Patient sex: M
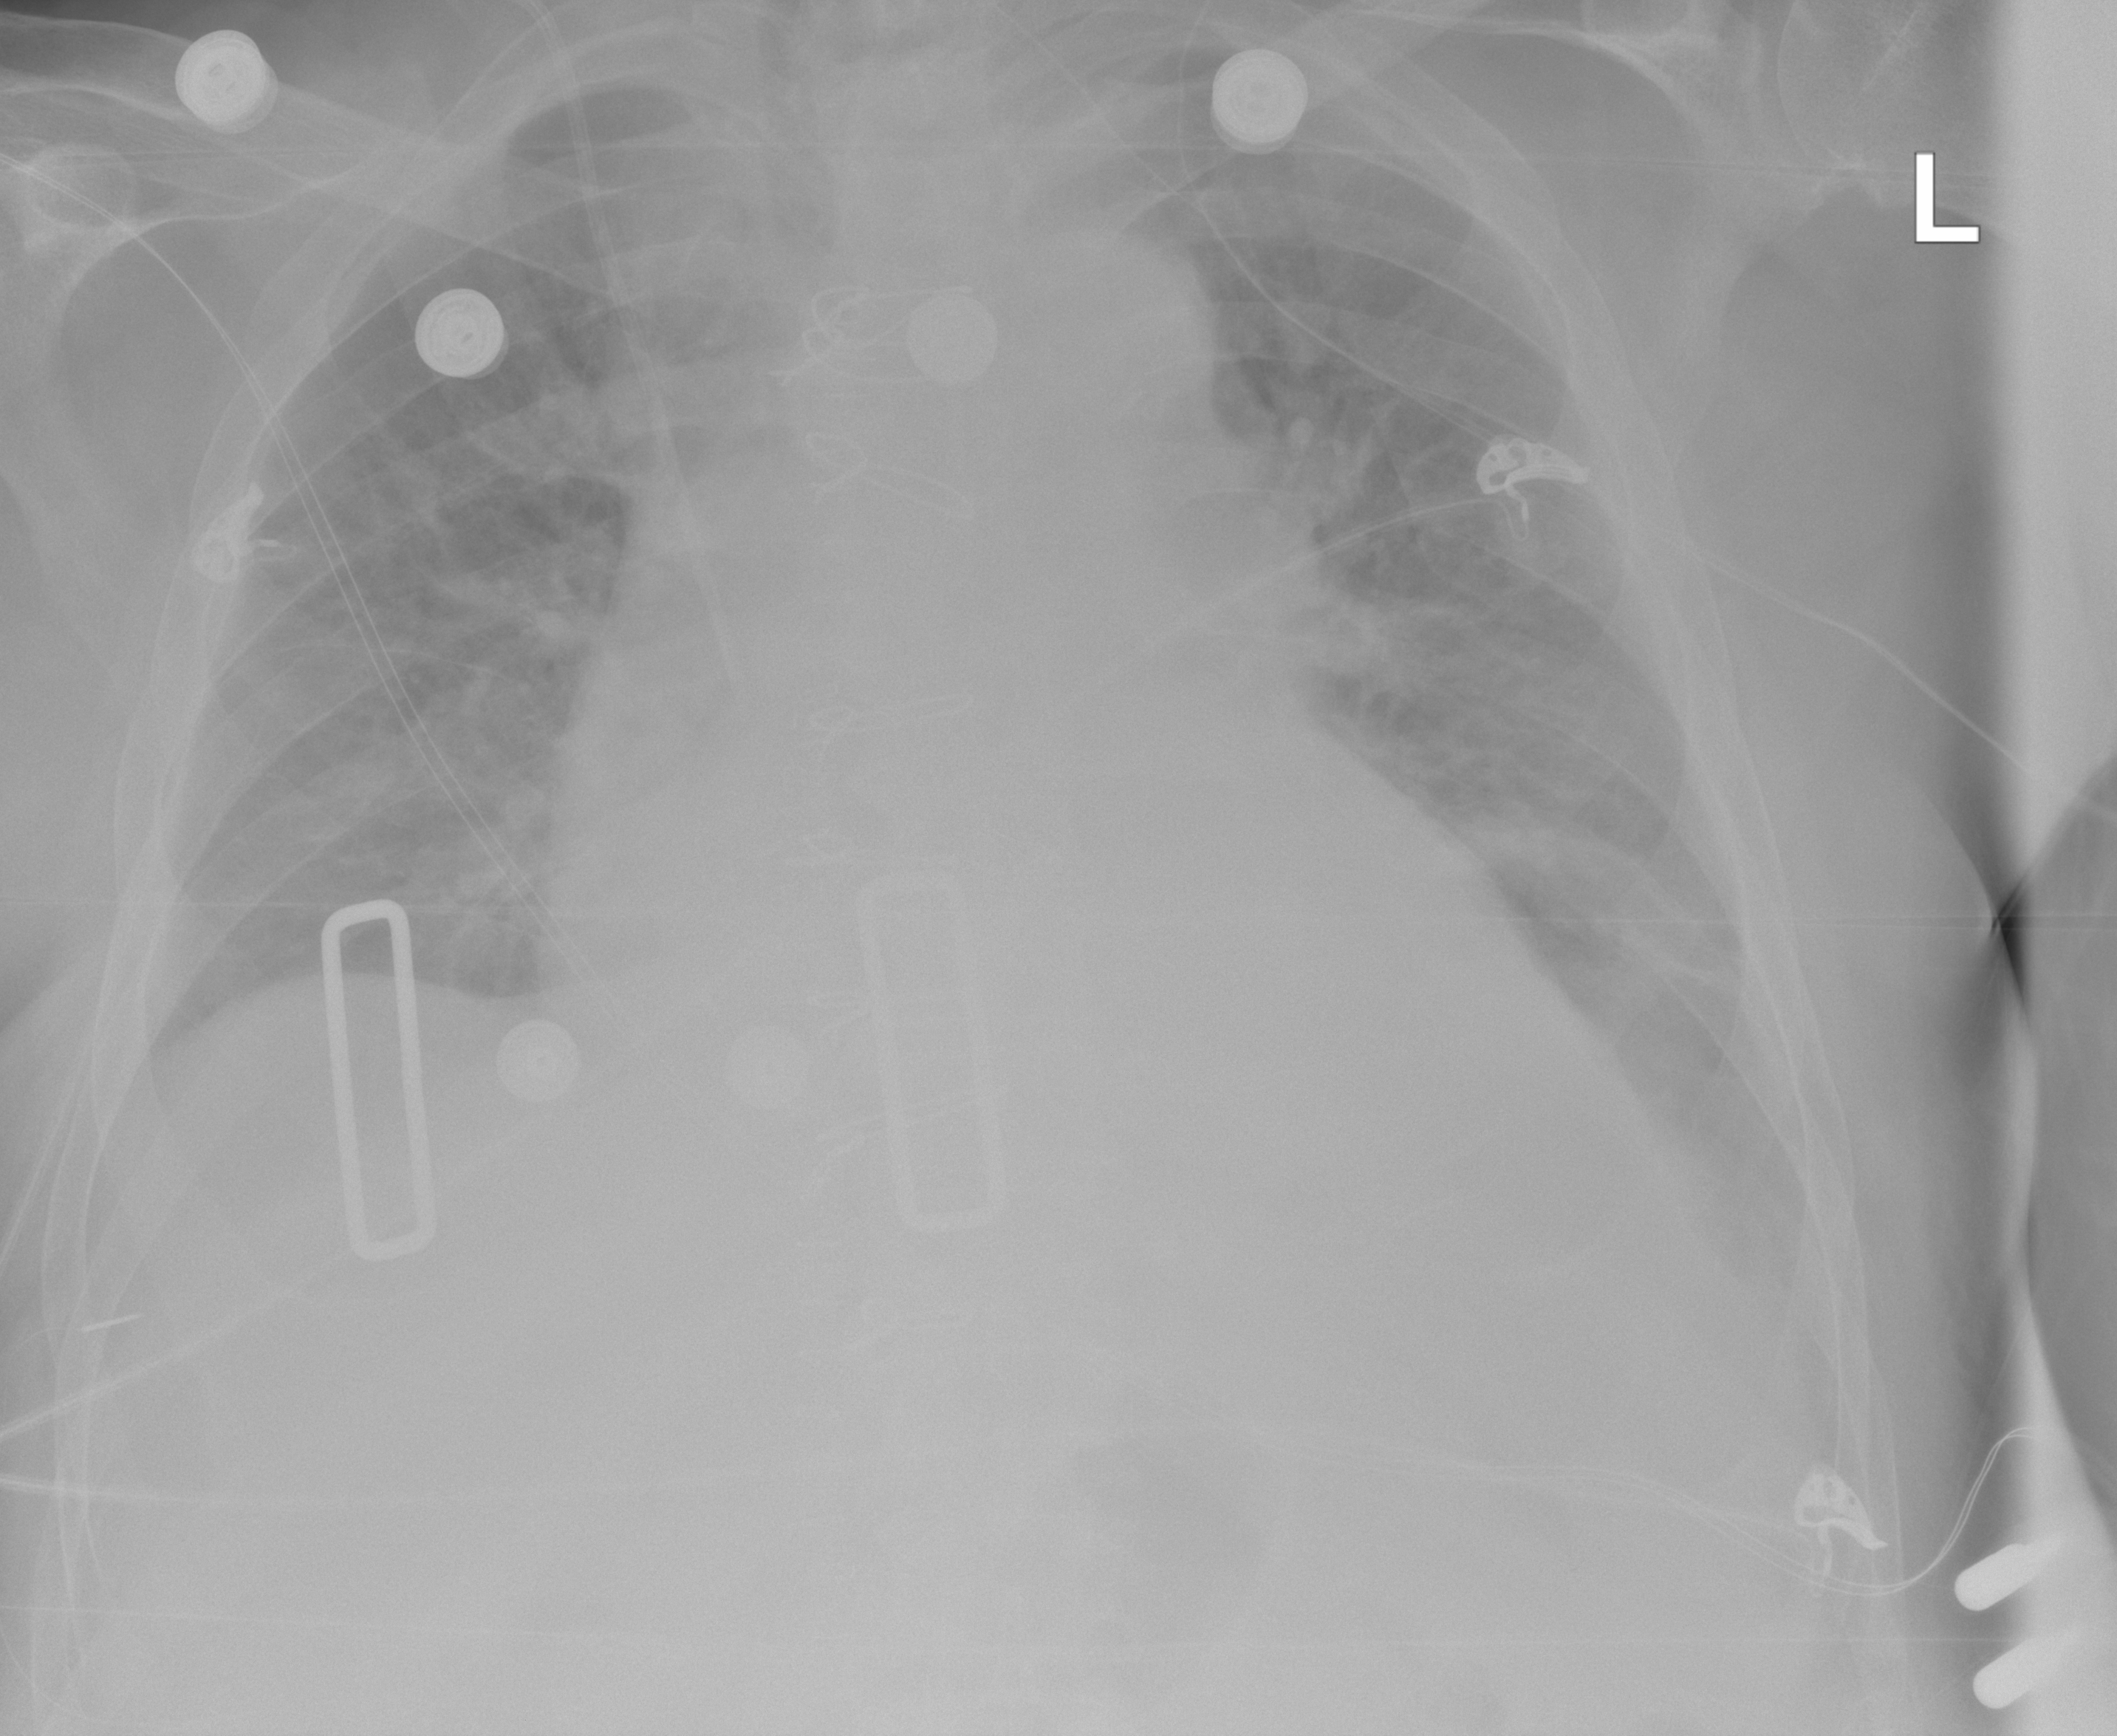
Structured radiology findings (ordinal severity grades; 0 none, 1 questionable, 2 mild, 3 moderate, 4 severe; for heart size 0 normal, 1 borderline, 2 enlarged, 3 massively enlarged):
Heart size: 2
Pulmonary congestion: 2
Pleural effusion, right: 0
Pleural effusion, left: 2
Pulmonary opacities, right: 0
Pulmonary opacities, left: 0
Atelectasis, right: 0
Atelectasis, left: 2